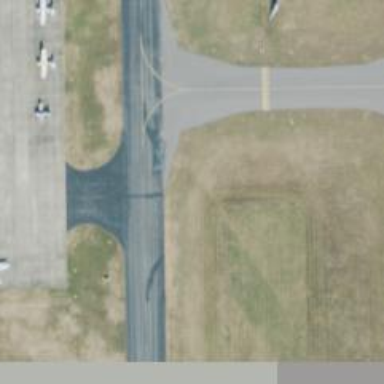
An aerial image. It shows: Image of taxiway at airport.